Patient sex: F
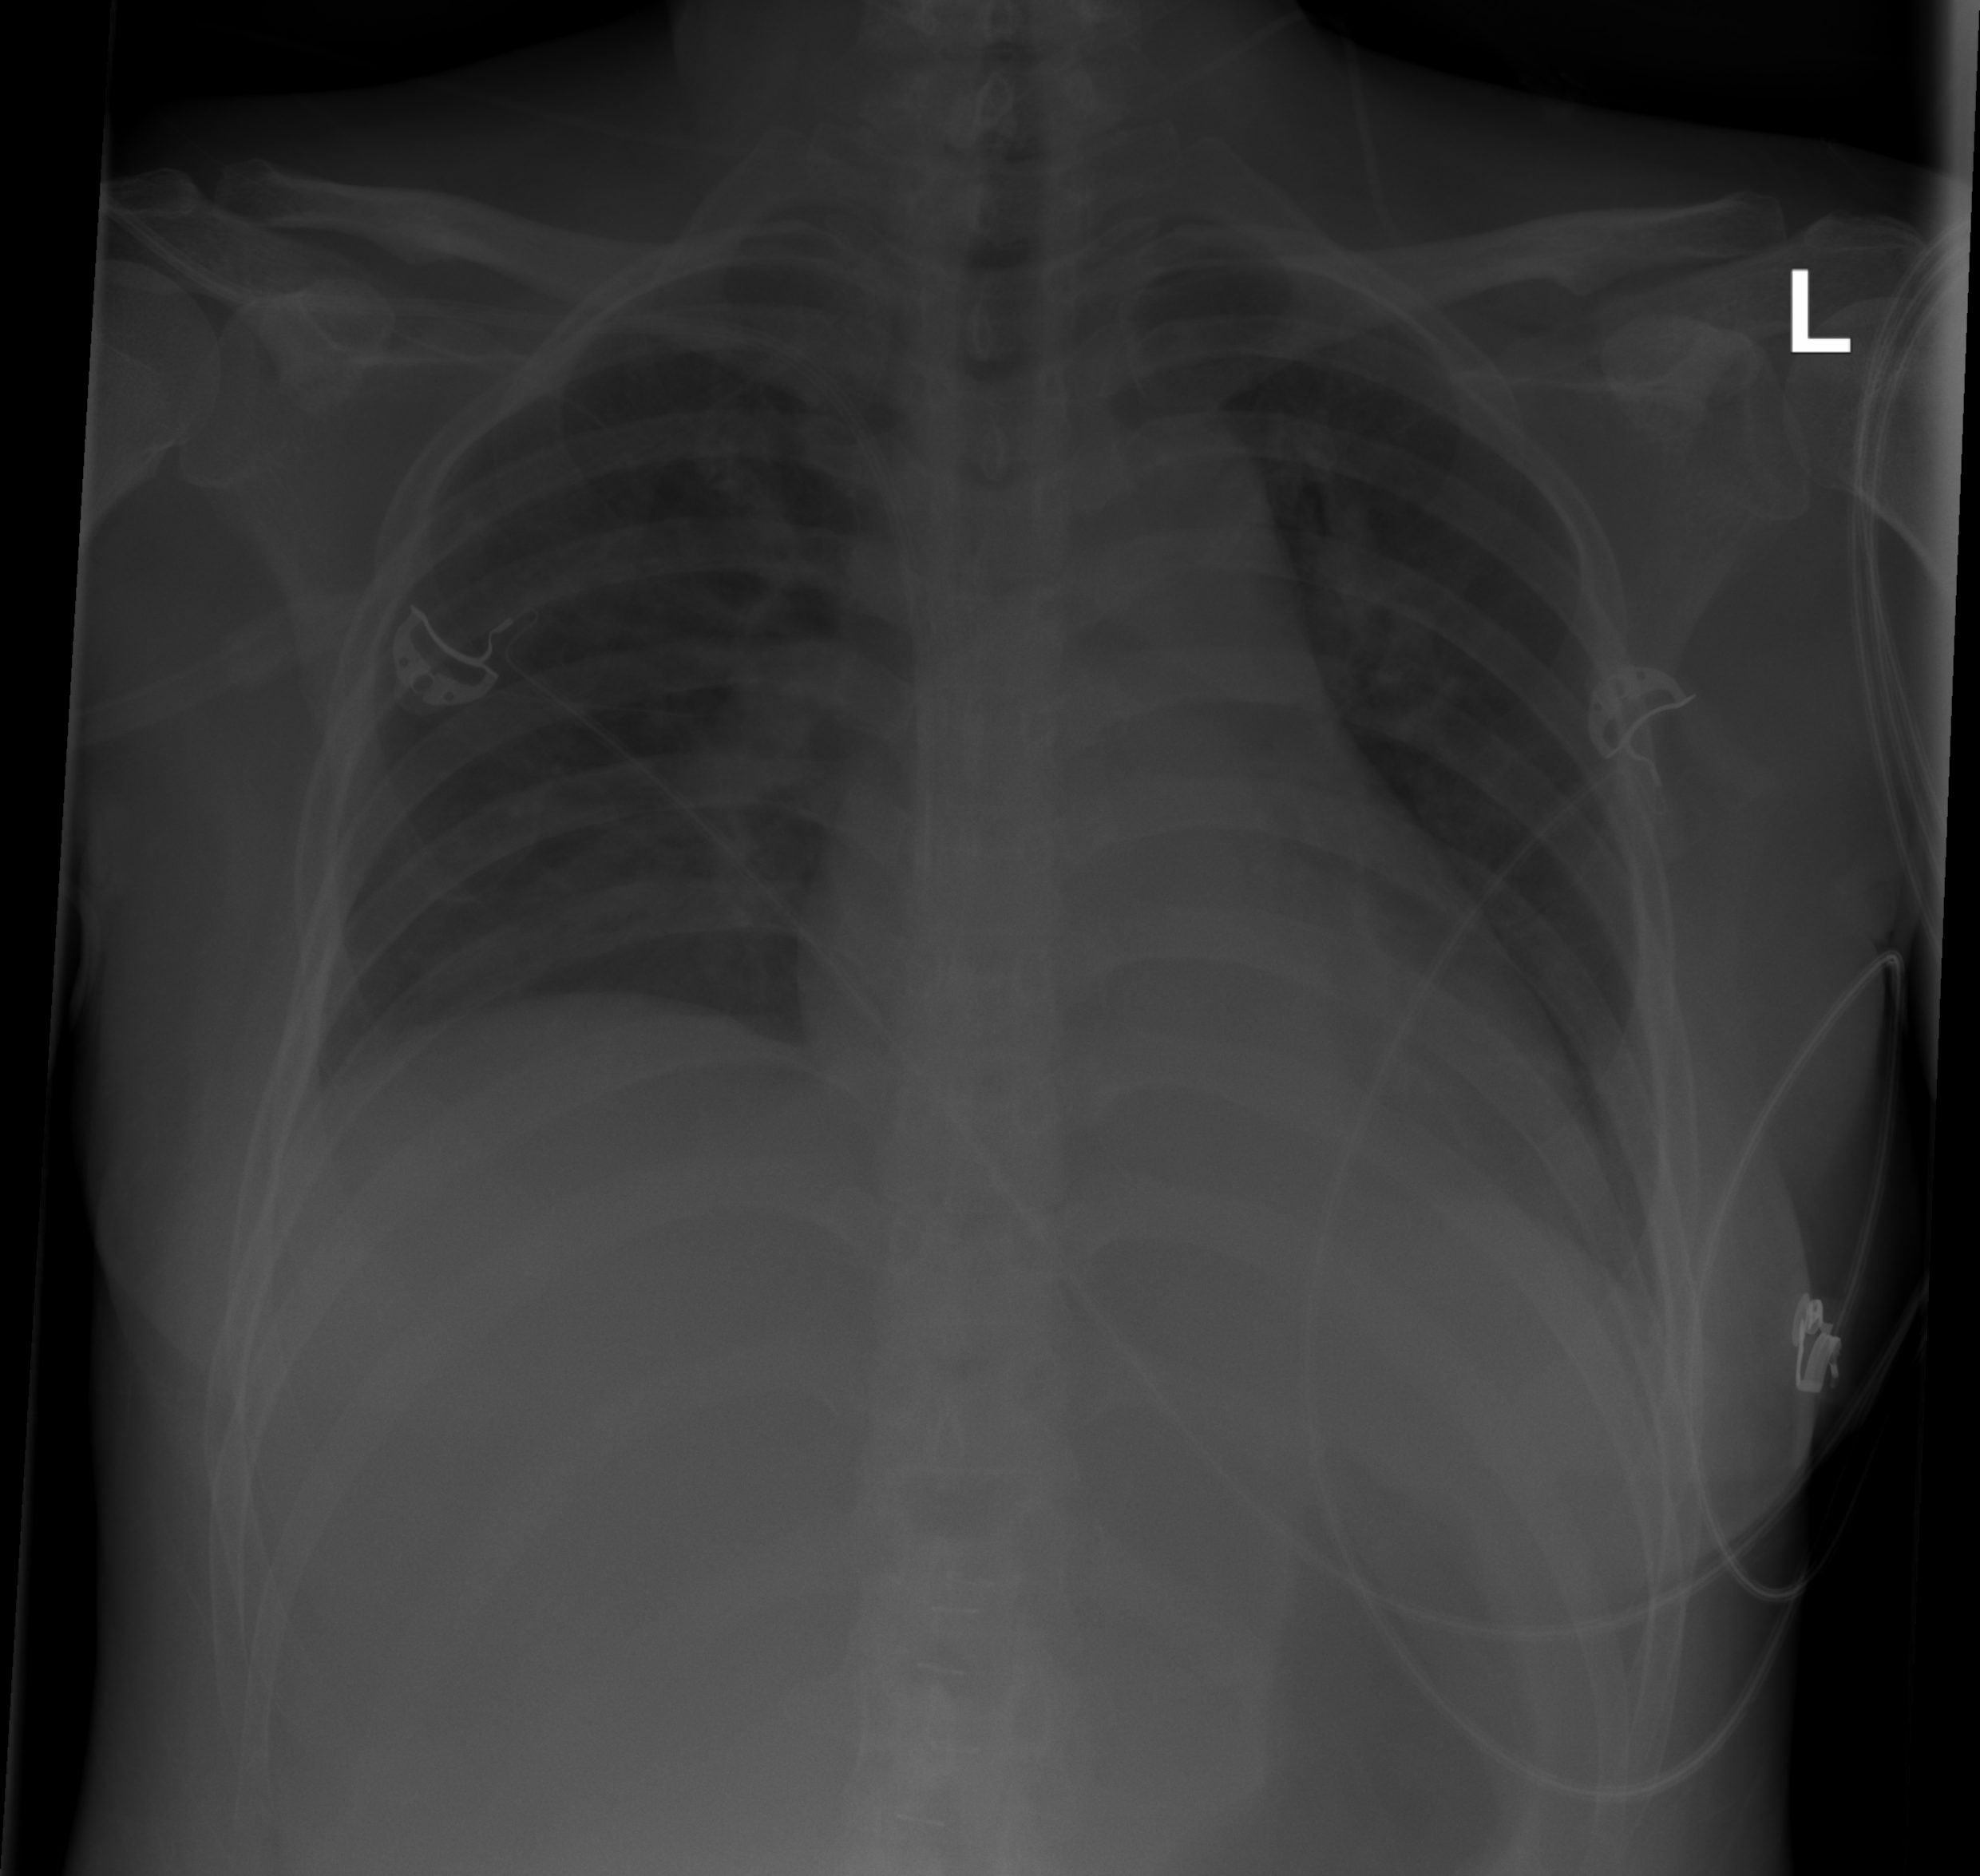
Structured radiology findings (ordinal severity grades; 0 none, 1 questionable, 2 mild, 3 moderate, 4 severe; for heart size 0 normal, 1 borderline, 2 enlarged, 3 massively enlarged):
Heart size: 2
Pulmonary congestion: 2
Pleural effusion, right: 0
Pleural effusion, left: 0
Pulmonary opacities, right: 2
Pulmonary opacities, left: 2
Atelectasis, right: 2
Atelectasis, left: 2